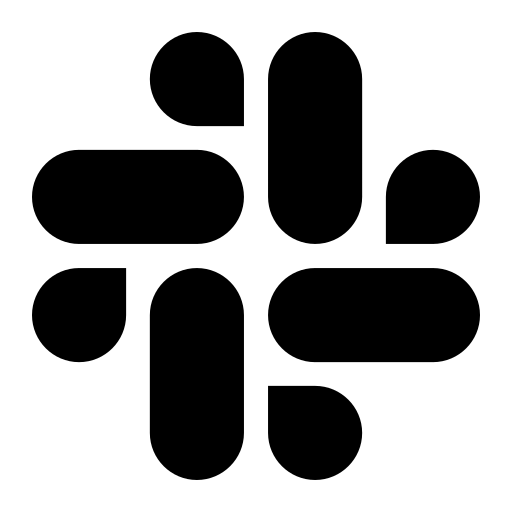
Tags: icon, FontAwesome, fa-icon, brand, slack